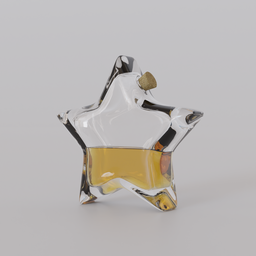
Label: decoration